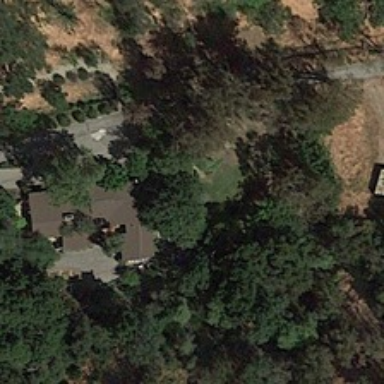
In the middle of the forest there is a grey roof house .